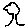
Label: tree